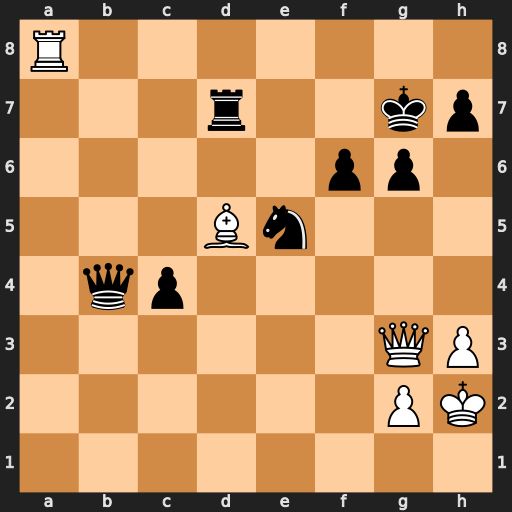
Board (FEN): R7/3r2kp/5pp1/3Bn3/1qp5/6QP/6PK/8
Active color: w
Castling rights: -
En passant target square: -
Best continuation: Rg8+ Kh6 Qh4#